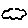
Label: cloud